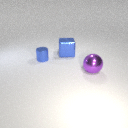
large purple metal sphere to the right of large blue metal cube